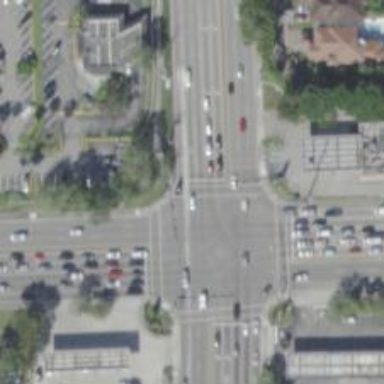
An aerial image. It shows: Crossing with line markings on the road.